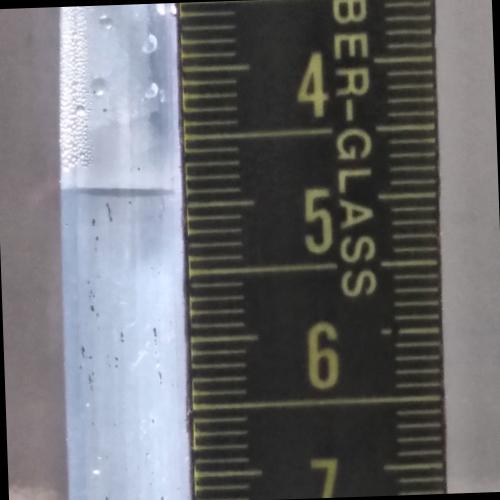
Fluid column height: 4.9 cm